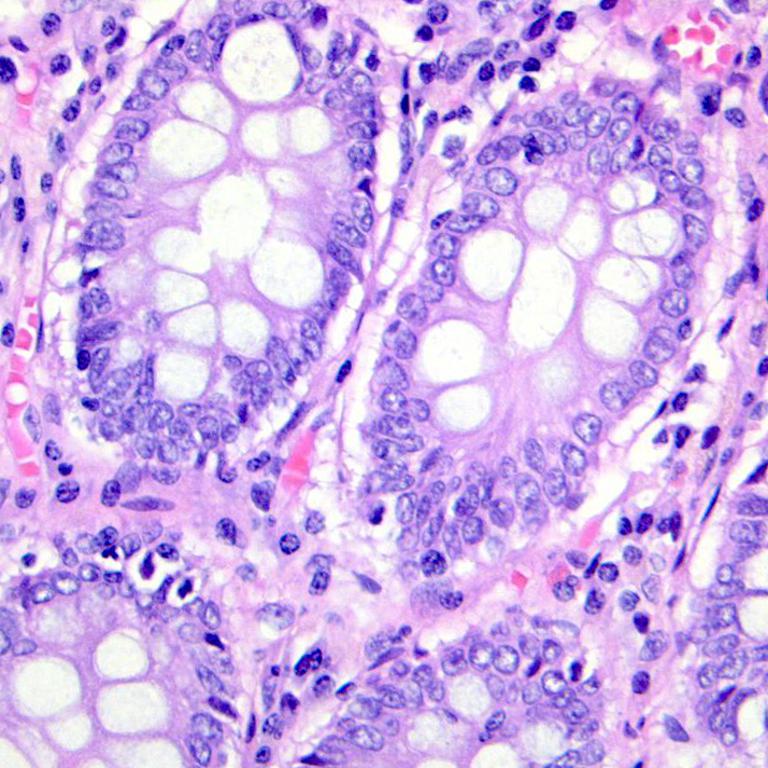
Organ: colon
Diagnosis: benign